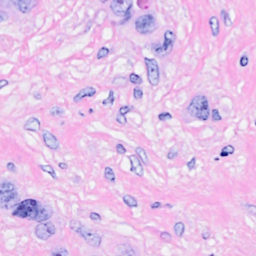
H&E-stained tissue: Breast